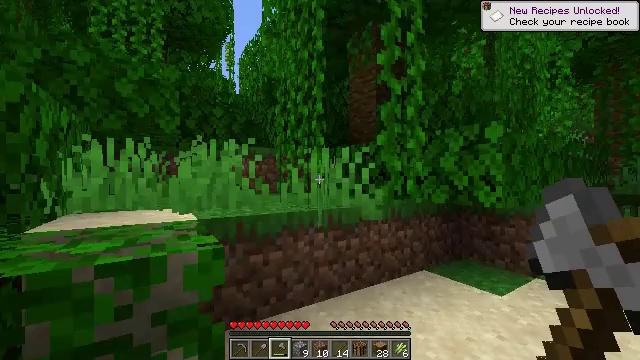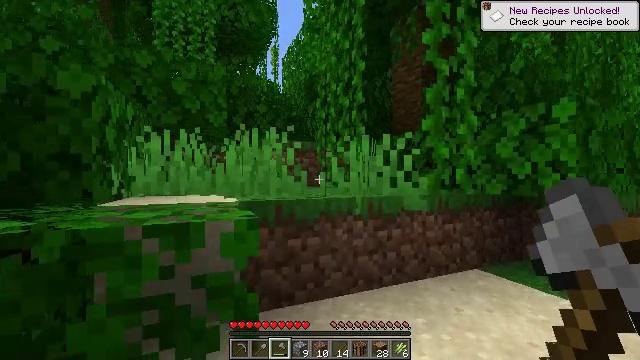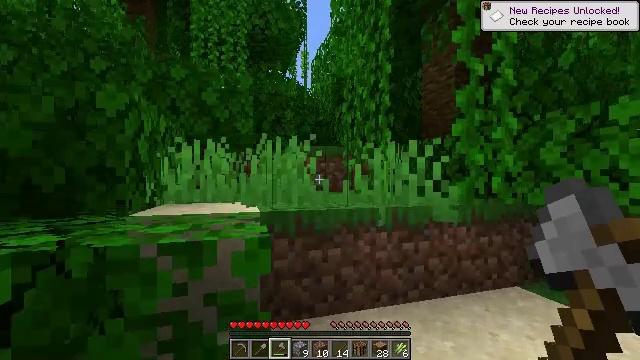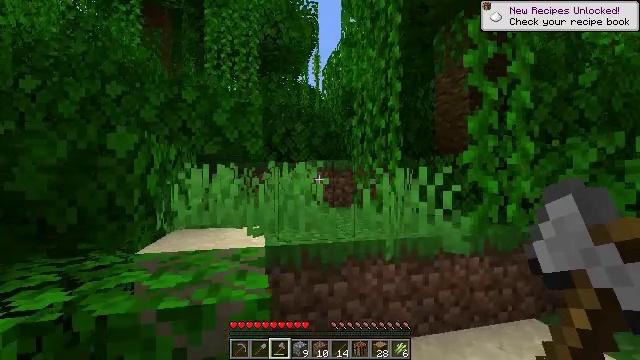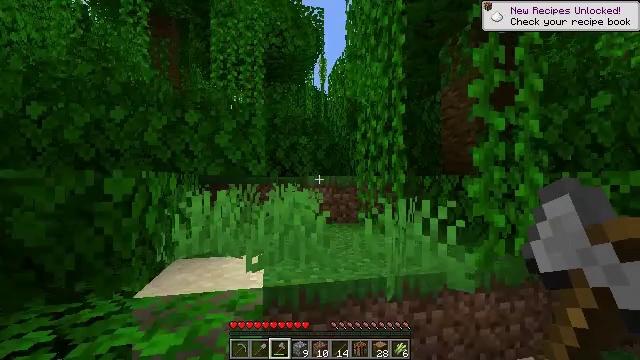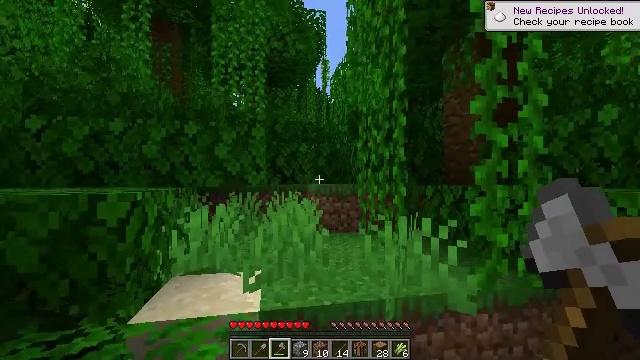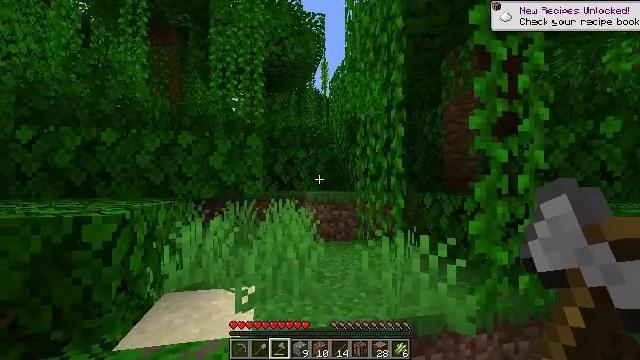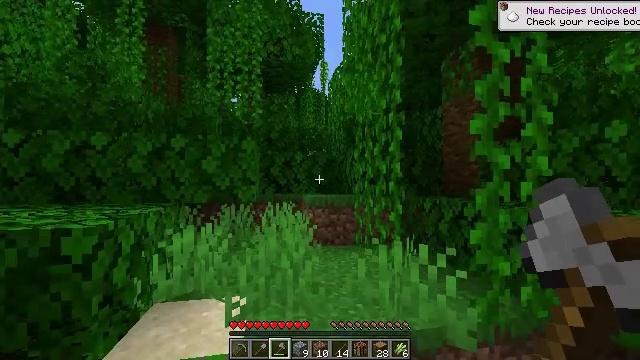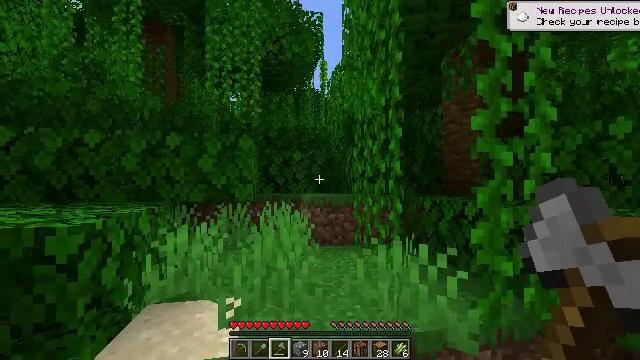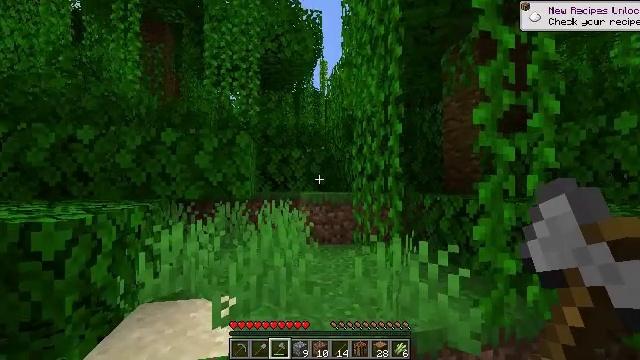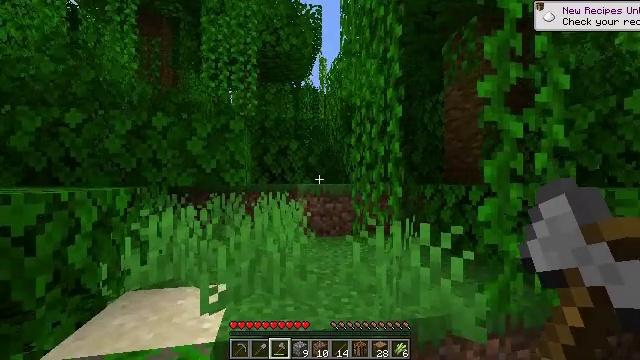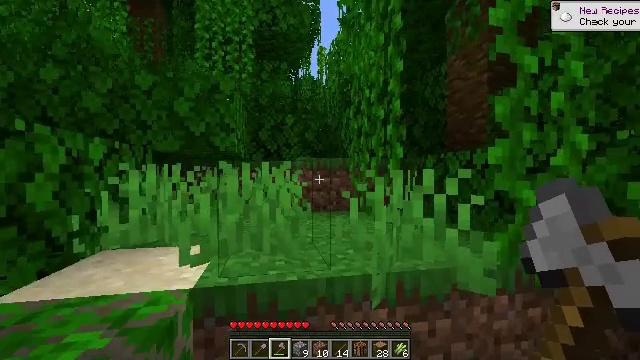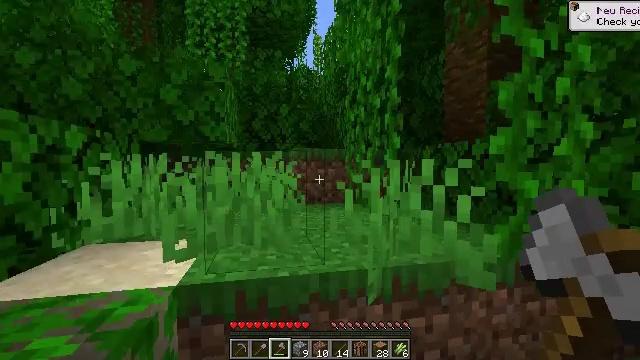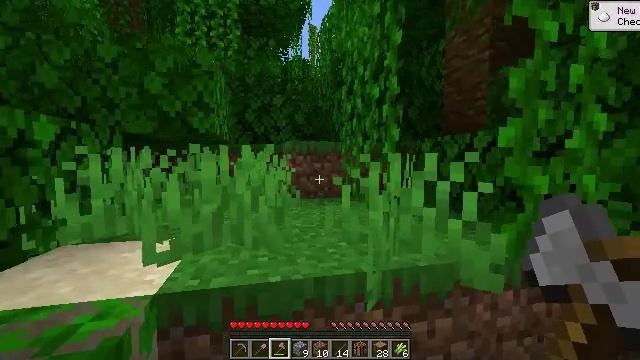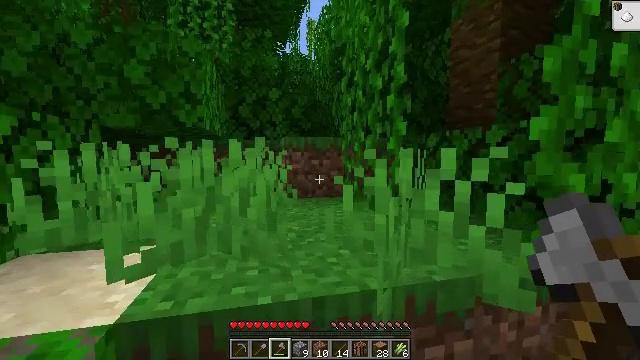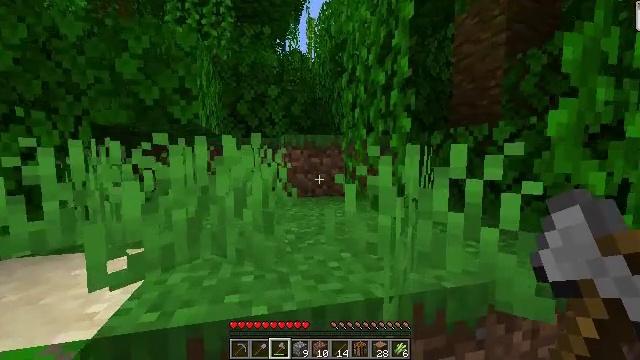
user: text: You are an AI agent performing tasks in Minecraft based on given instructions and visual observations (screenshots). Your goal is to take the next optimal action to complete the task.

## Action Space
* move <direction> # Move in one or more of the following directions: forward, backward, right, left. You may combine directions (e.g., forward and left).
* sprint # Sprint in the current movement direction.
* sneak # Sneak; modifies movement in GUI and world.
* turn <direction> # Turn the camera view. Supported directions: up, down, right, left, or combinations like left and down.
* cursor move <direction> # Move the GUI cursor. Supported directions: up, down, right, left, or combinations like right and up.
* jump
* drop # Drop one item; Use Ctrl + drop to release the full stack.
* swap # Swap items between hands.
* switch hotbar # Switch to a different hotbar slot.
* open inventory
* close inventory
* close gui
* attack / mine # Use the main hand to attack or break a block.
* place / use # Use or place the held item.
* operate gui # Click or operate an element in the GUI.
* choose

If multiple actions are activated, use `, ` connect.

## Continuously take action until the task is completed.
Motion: motion action
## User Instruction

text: Collect bamboo for crafting.
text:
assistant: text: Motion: move forward, turn left, jump
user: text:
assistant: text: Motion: move forward, turn left, jump
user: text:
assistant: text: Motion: move forward, turn left, jump
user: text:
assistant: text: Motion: move forward, turn left, jump
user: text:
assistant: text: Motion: move forward, jump
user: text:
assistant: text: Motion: move forward, jump
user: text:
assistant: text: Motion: move forward, jump
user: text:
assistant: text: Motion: move forward, jump
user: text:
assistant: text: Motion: move forward, jump
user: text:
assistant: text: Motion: move forward, jump
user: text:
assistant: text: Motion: move forward, turn down, jump
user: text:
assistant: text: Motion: move forward, turn down, jump
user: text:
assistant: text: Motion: move forward, turn down
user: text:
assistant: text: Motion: move forward
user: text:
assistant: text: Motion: move forward
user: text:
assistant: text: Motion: move forward
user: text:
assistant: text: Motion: move forward, turn left, jump
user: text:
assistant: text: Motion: move forward, turn left and down, jump
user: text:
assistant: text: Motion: move forward, turn left, jump
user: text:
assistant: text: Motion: move forward, jump
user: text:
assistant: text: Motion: move forward, jump
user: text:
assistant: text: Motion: move forward
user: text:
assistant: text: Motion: move forward
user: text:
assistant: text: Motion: move forward
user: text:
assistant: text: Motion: move forward
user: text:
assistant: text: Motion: move forward
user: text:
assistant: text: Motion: move forward
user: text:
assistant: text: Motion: move forward
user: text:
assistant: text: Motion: move forward, turn right
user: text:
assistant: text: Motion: move forward, turn right and down